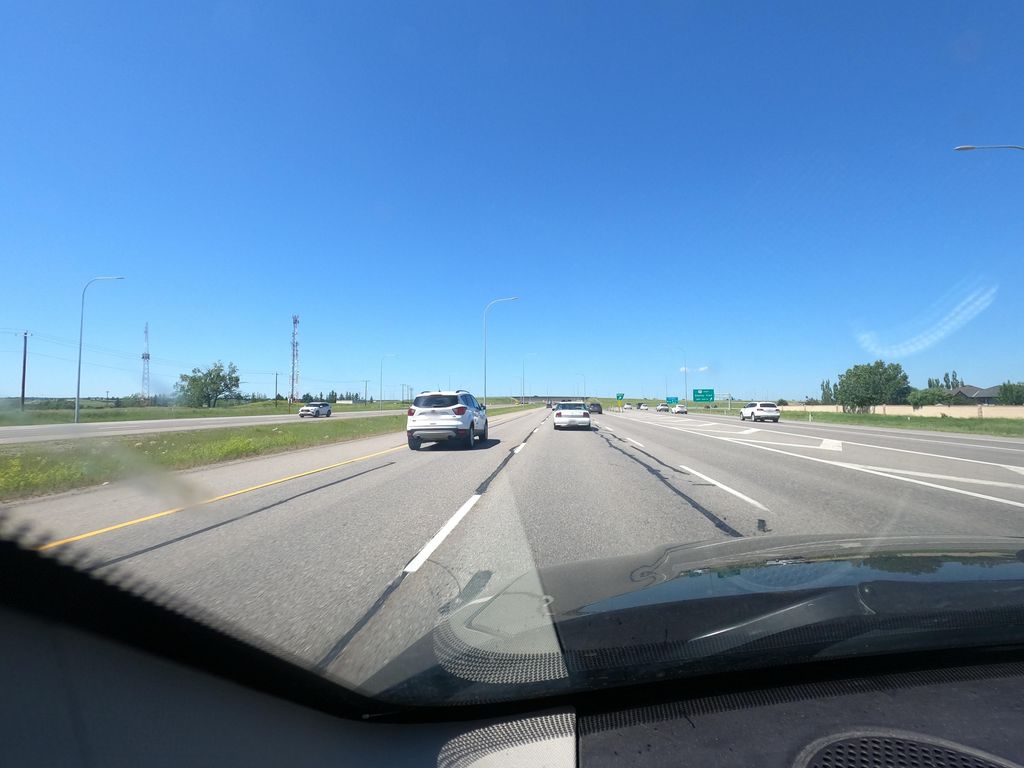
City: calgary